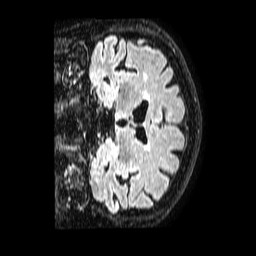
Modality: FLAIR
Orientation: coronal
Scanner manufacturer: philips
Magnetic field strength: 1.5 T
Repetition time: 4.8 s
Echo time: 0.3 s